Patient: sex M, age 75
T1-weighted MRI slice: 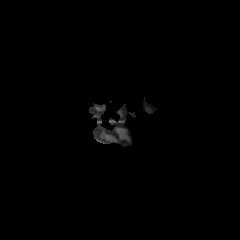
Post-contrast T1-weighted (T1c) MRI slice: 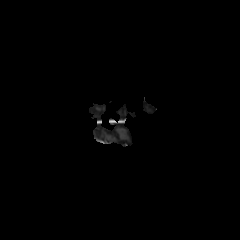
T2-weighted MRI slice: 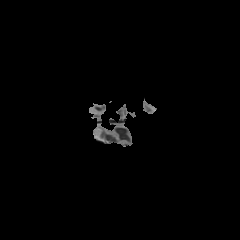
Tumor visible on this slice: no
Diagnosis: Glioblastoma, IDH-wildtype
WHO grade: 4